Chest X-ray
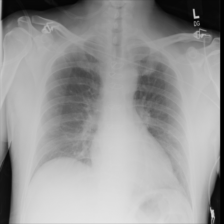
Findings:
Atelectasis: negative
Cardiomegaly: negative
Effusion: negative
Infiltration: negative
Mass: negative
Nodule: negative
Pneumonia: negative
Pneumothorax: negative
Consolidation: negative
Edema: negative
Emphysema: negative
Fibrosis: negative
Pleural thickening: negative
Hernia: negative